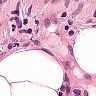
Metastatic tissue present: no